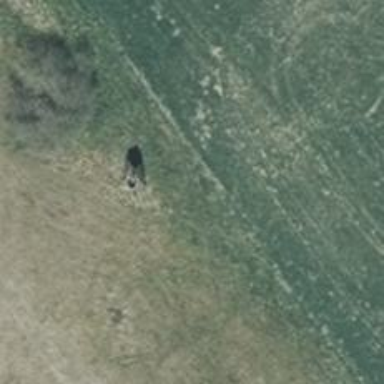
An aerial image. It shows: Hunting stand.